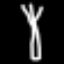
Label: fork